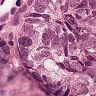
Metastatic tissue present: yes